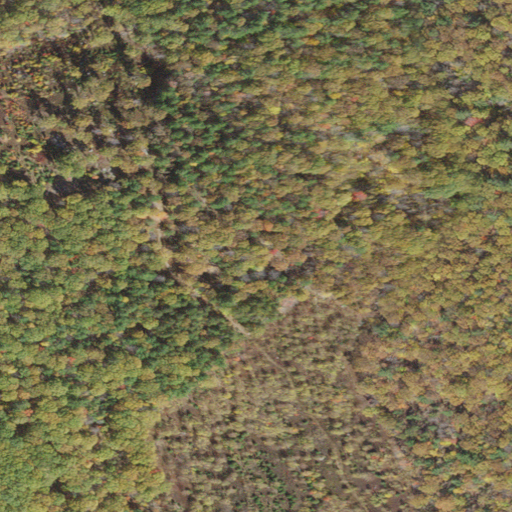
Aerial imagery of mountain in New Hampshire named Cates Hill containing deciduous forest and mixed forest